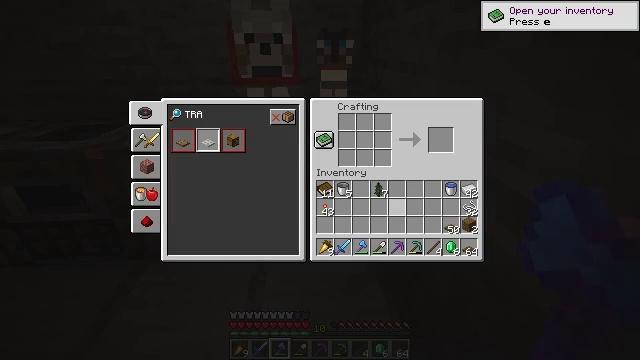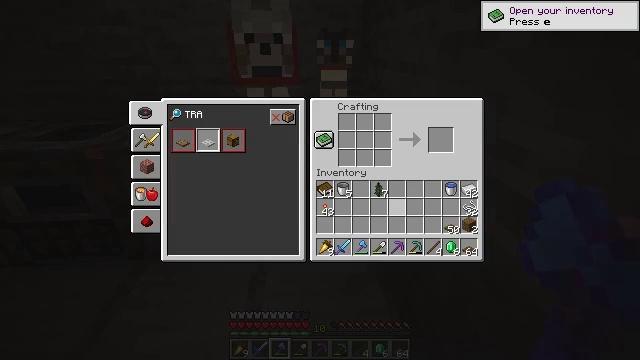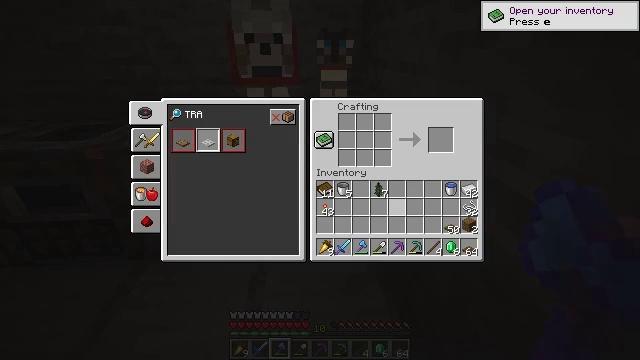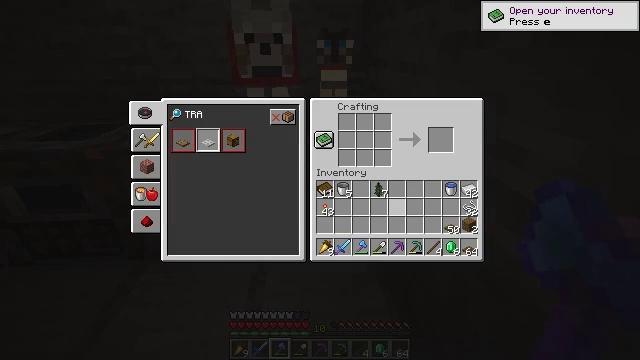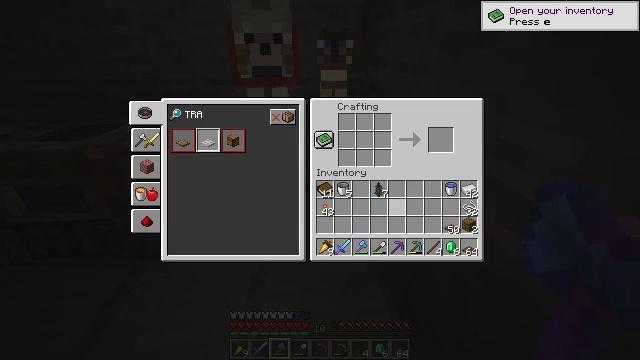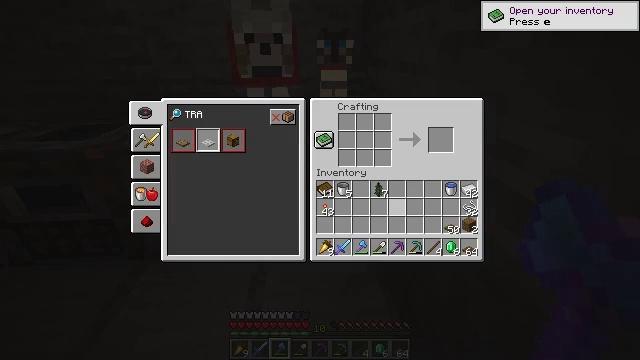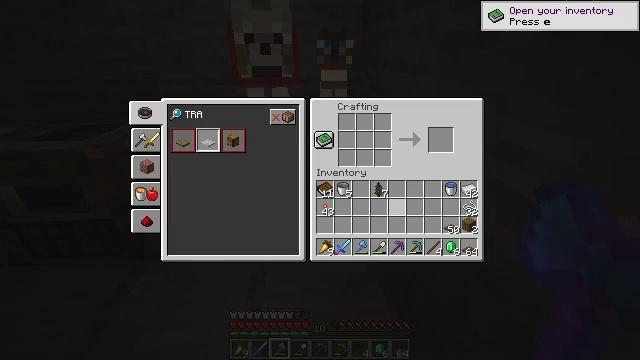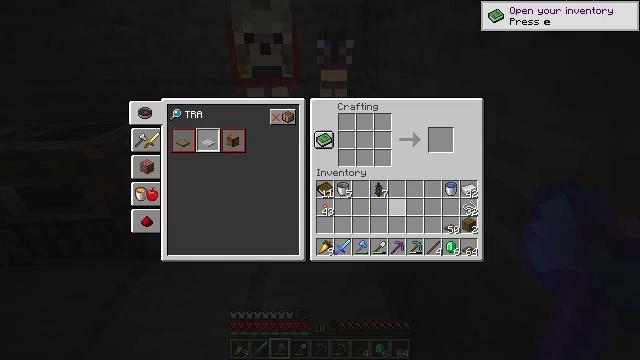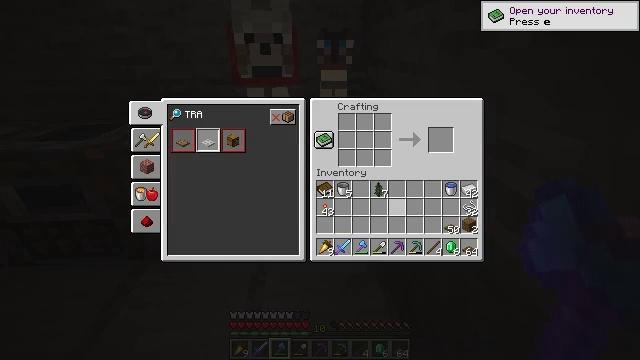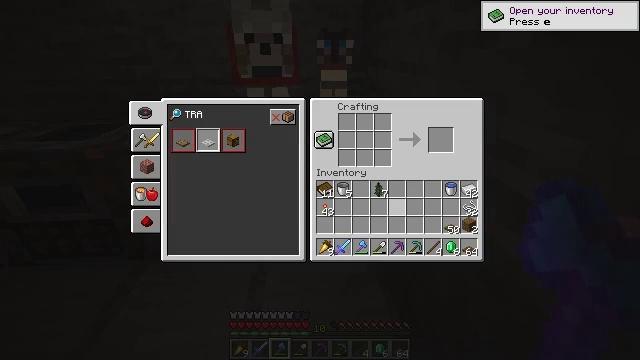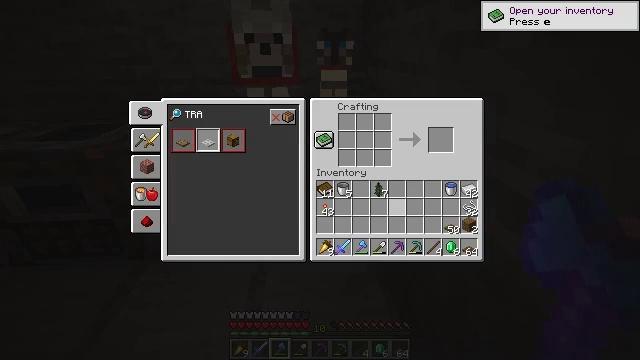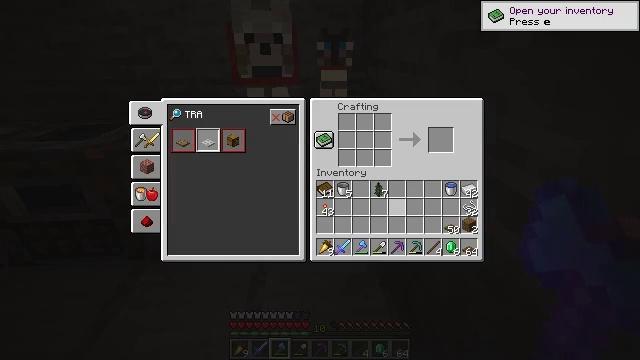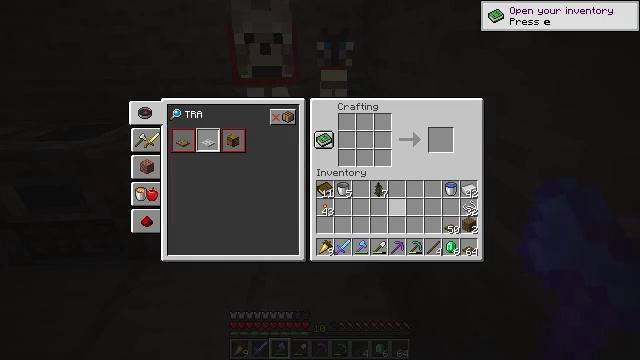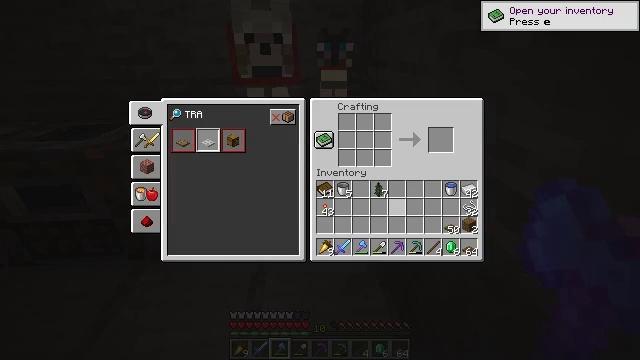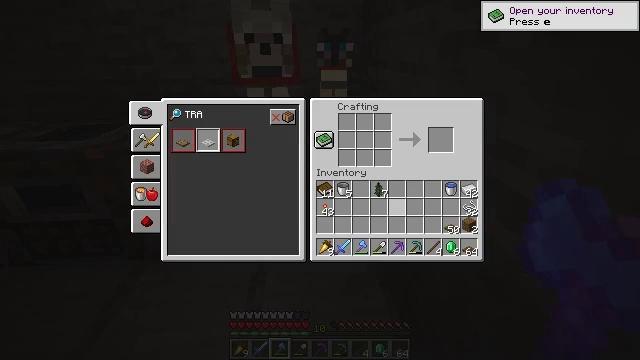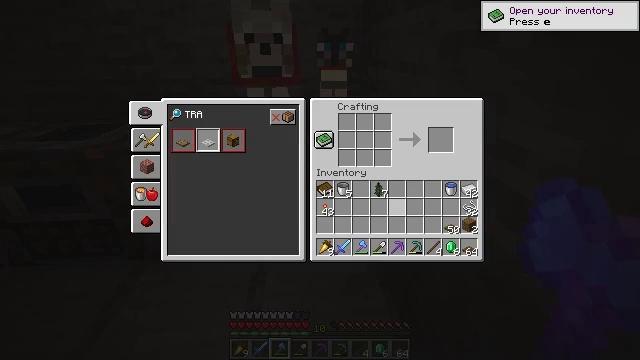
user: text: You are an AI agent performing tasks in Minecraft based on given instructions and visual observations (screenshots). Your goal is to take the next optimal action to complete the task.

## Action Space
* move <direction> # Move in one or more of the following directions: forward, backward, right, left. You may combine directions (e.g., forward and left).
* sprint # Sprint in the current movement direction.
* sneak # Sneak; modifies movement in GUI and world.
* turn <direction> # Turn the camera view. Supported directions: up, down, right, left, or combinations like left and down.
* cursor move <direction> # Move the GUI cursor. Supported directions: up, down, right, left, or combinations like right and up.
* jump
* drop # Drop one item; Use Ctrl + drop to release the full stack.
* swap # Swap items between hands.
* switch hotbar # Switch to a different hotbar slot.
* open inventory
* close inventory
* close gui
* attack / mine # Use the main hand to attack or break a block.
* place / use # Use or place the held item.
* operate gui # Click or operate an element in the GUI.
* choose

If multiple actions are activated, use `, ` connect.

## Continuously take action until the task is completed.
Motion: motion action
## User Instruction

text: Open a crafting table to craft a fishing rod.
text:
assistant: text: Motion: no_op
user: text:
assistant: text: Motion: no_op
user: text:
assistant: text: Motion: no_op
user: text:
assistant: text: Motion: no_op
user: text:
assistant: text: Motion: no_op
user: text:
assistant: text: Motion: no_op
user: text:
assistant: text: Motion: no_op
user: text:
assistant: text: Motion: no_op
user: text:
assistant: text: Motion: no_op
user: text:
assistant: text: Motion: no_op
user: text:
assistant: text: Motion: no_op
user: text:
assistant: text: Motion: no_op
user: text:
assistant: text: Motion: no_op
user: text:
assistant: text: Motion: no_op
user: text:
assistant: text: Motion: no_op
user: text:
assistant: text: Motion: no_op
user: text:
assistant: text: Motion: no_op
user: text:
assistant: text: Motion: no_op
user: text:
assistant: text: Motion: no_op
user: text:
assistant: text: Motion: no_op
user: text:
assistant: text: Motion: no_op
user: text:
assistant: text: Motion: no_op
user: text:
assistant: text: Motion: no_op
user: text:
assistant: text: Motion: no_op
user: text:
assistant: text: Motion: no_op
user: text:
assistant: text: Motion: no_op
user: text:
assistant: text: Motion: no_op
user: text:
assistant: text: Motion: no_op
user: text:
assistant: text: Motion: no_op
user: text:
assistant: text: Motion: no_op